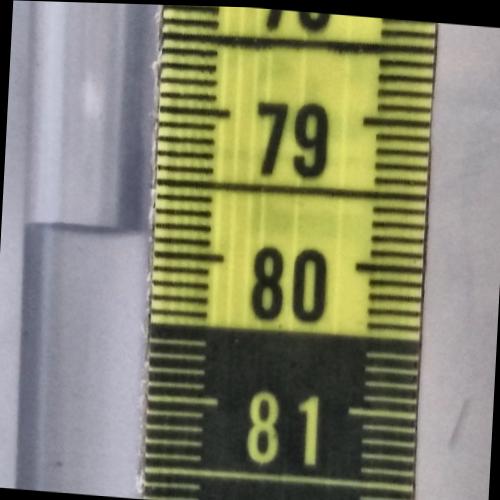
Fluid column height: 79.8 cm